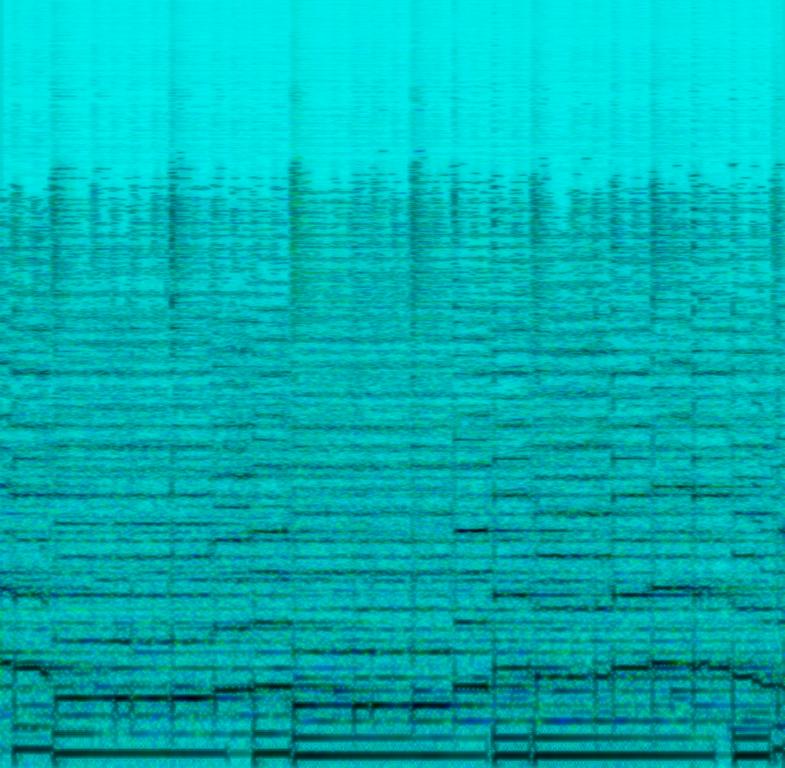
The low quality recording features an acoustic rhythm guitar melody, arpeggiated harp melody, simple bass and sustained strings melody. It sounds soulful and passionate - like a traditional song.